Question: Need some help in SSRS,
New to this so apologies ahead if not entirely up to scratch with answers.
I am trying to get the Total of a column and repeat the value of that total (Total Checks - see image) across all the rows.
Below is image:

I have tried multiple different ways, each time with failure.
Any help would be much appreciated.
Thanks,
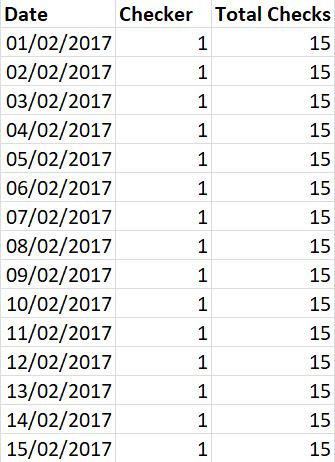
Answer: Depending on where you are getting your data from, you have different options. For example, within SQL you could use windowed functions:
'''
select Date
,Checker
,sum(Checker) over () as TotalChecks
,sum(Checker) over (partition by Date) as TotalChecksByDate
from table
'''
or within SSRS expressions by explicitly stating your scope, either for the dataset as a whole:
'''
=sum(Fields!Checker.Value, "YourDataset")
'''
or just for the grouping within your table:
'''
=sum(Fields!Checker.Value, "YourTableGroupName")
'''